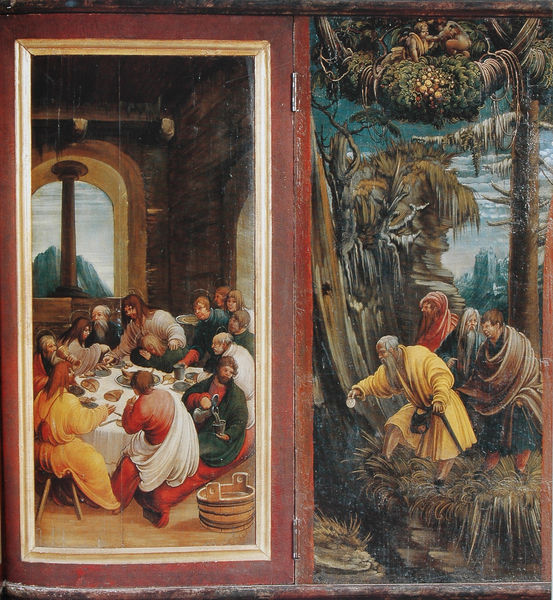
Titel: Hochaltar, Predella, geschlossener Zustand, rechte Seite
Künstler: Meister der Pulkauer Tafelbilder
Standort: Pulkau (Niederösterreich)
Institution: Wallfahrts- und Filialkirche zum Kostbaren Blut Christi
Schlagwörter: baum, berg, blau, blätter, dunkel, felsen, flügel, gemälde, himmel, laub, mann, rubens, umhang, wasser, weiß, wolken, bäume, fluss, gelb, grün, landschaft, menschen, ocker, sitzen, abend, braun, fenster, grau, holz, licht, männer, raum, schwarz, szene, säule, tisch, tür, türkis, gras, haus, rot, wiese, beige, gesellschaft, alt, bart, bärte, trinken, falten, johannes, rahmen, tischdecke, tischtuch, öl, bach, gräser, halme, schilf, stamm, gehen, gewand, gold, haare, interieur, tücher, gewänder, innen, pflanzen, renaissance, wald, engel, früchte, krug, aussicht, kübel, rahmung, bogen, zwei, berge, gebirge, figuren, stämme, essen, tafel, wein, runde, brot, faltenwurf, grass, surreal, schinken, becher, gefäß, alter, moses, suchen, burg, kuchen, fass, speisen, gastmahl, mahl, mahlzeit, esen, altar, wanne, zuber, römer, heiligenschein, christus, jesus, scharnier, christlich, hölle, hunger, mittelalter, urwald, reichtum, bettler, trog, wildnis, breughel, heilige, abendmahl, bottich, jünger, heilig, armut, petrus, fantasie, schlingen, altarbild, kruf, dacht, markus, retabel, flügelaltar, gießen, naum, speise, apostel, verteilen, geteilt, diptychon, letztes abendmahl, flügelretabel, tafelrunde, kirchenmalerei, bögel, flämische malerei, belb, schaff, schüssle, letztes abednmahl, öl auf holz, #jünger, fesntser